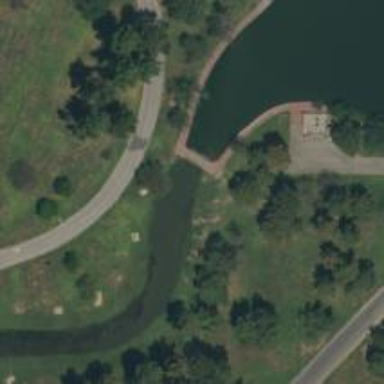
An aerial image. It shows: Path on bridge.